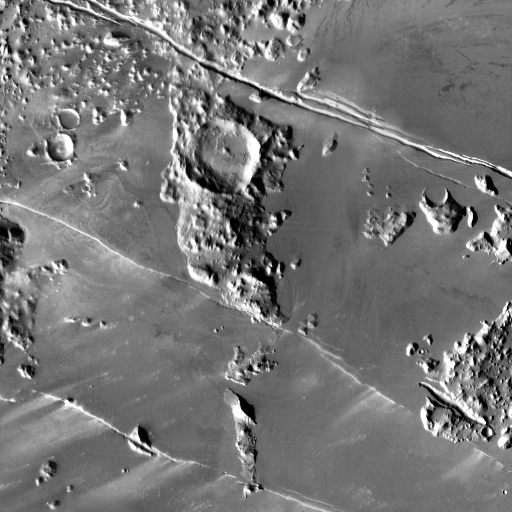
Crater classes present: Background, Other, Buried